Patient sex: M
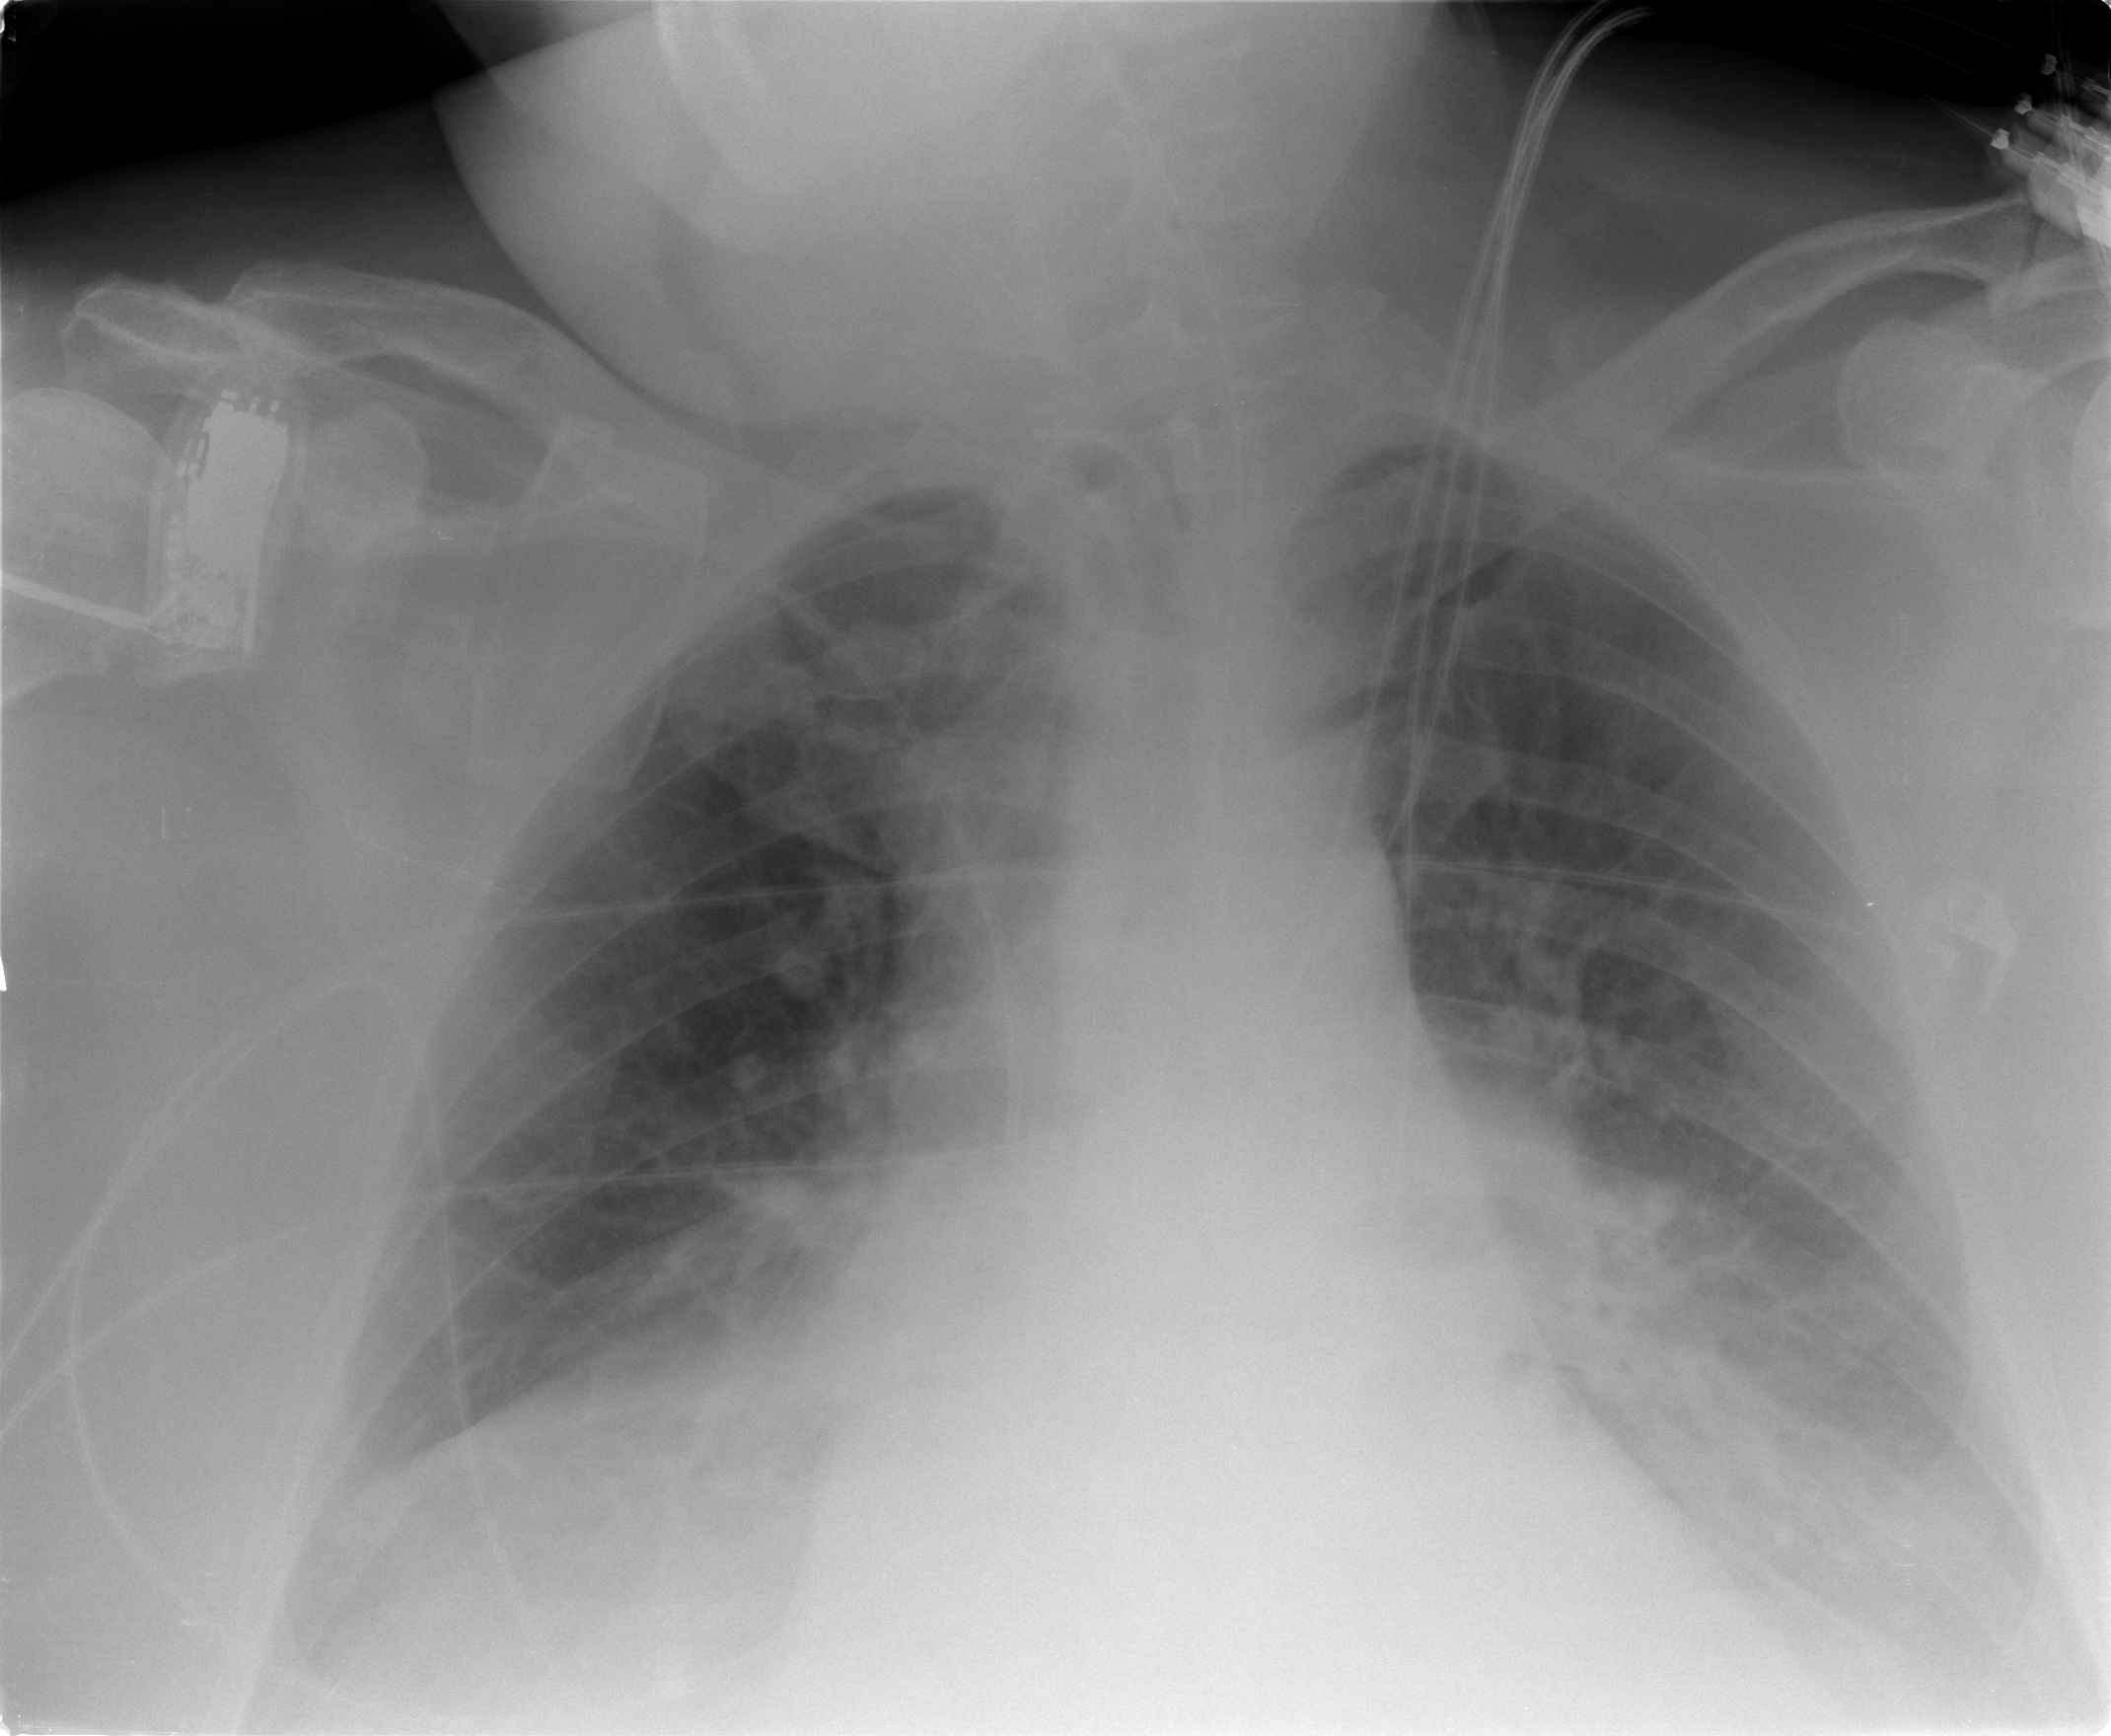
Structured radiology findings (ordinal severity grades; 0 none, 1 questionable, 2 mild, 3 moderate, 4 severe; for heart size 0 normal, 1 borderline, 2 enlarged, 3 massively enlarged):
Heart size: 2
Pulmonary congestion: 2
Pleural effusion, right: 2
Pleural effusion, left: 2
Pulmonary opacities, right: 0
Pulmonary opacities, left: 0
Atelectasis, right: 2
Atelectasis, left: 2